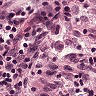
Metastatic tissue present: no